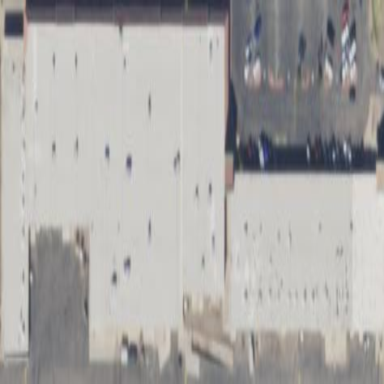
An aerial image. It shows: Mall building.